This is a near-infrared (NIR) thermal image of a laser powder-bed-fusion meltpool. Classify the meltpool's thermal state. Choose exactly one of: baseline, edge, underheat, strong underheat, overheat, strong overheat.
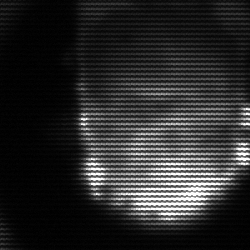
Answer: baseline